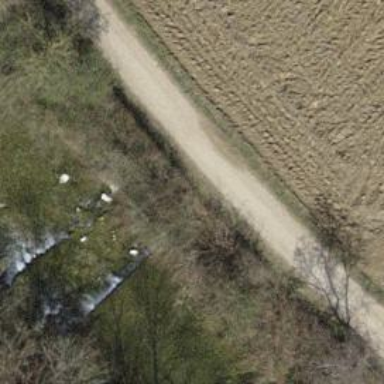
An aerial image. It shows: Unpaved track with grade2 tracktype.